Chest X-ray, PA view. Patient: 52 years old, sex F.
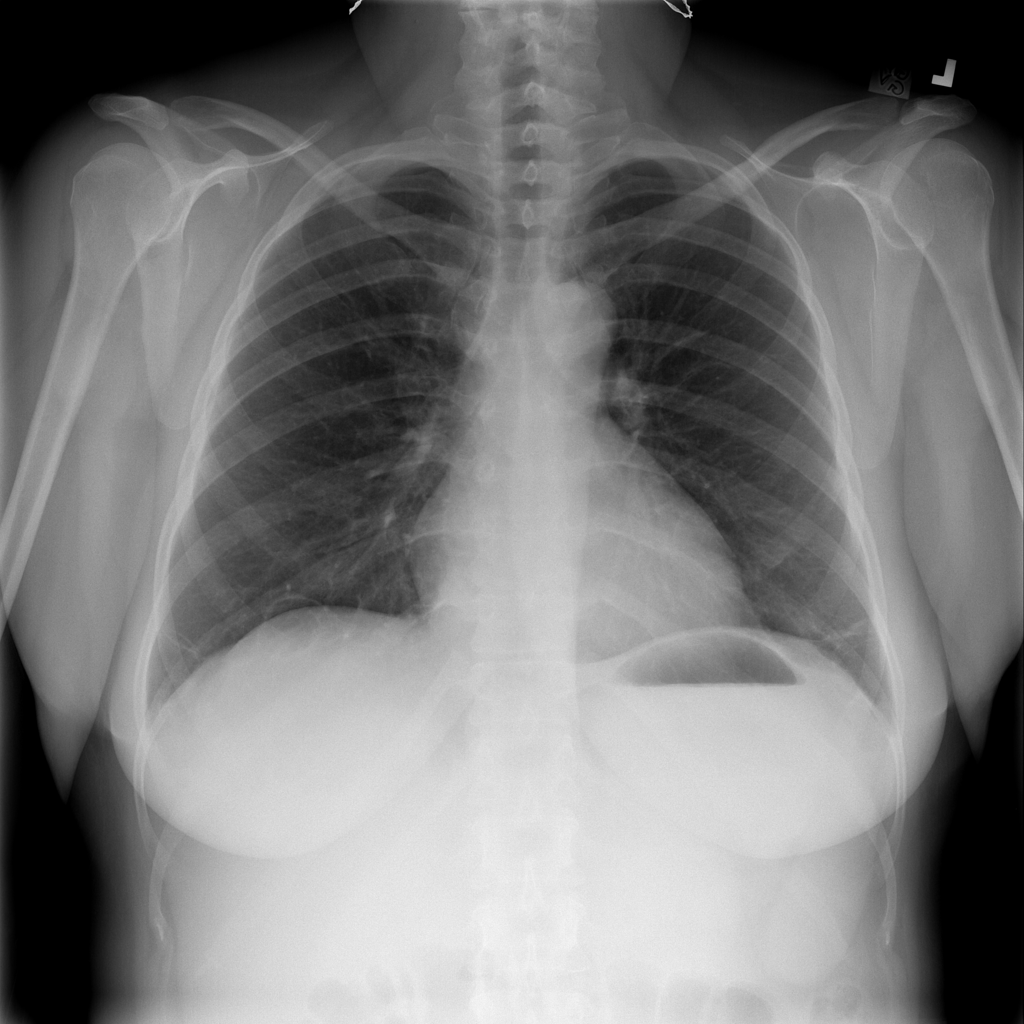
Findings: No Finding